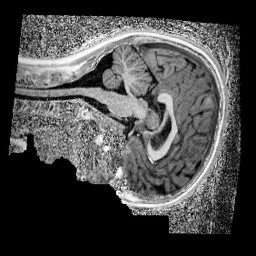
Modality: UNIT1_denoised
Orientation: sagittal
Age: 11
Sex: male
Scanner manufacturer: siemens
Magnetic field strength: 3 T
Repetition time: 4 s
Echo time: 0.00299 s